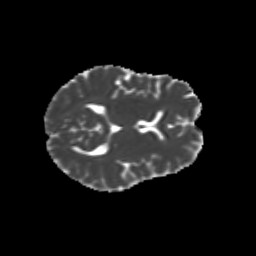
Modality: MD
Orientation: axial
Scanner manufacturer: siemens
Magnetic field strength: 3 T
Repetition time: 9.2 s
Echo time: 0.084 s